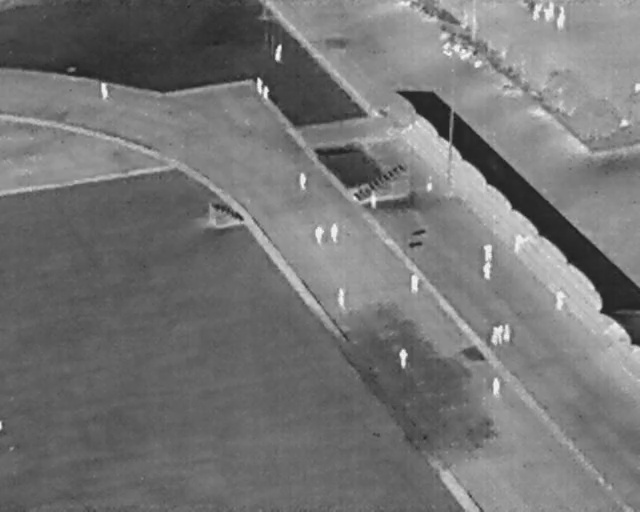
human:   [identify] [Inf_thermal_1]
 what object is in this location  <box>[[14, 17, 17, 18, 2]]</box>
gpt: <ref>1 medium person at the top left</ref>

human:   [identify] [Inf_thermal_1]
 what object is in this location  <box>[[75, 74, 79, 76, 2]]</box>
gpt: <ref>1 medium person at the bottom right</ref>